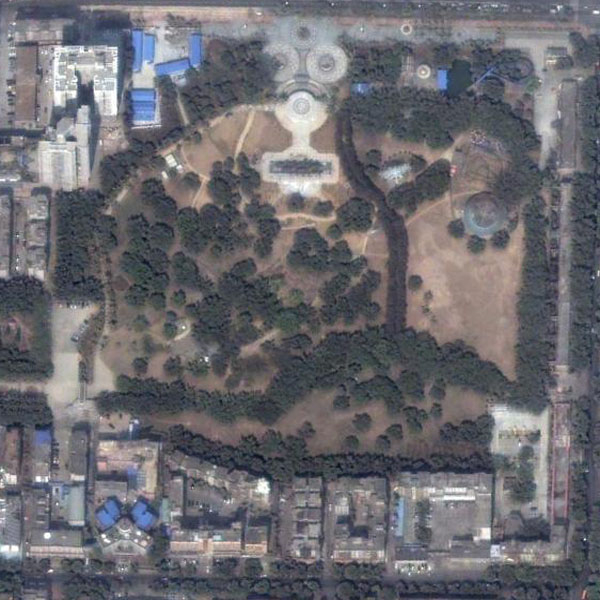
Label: Park